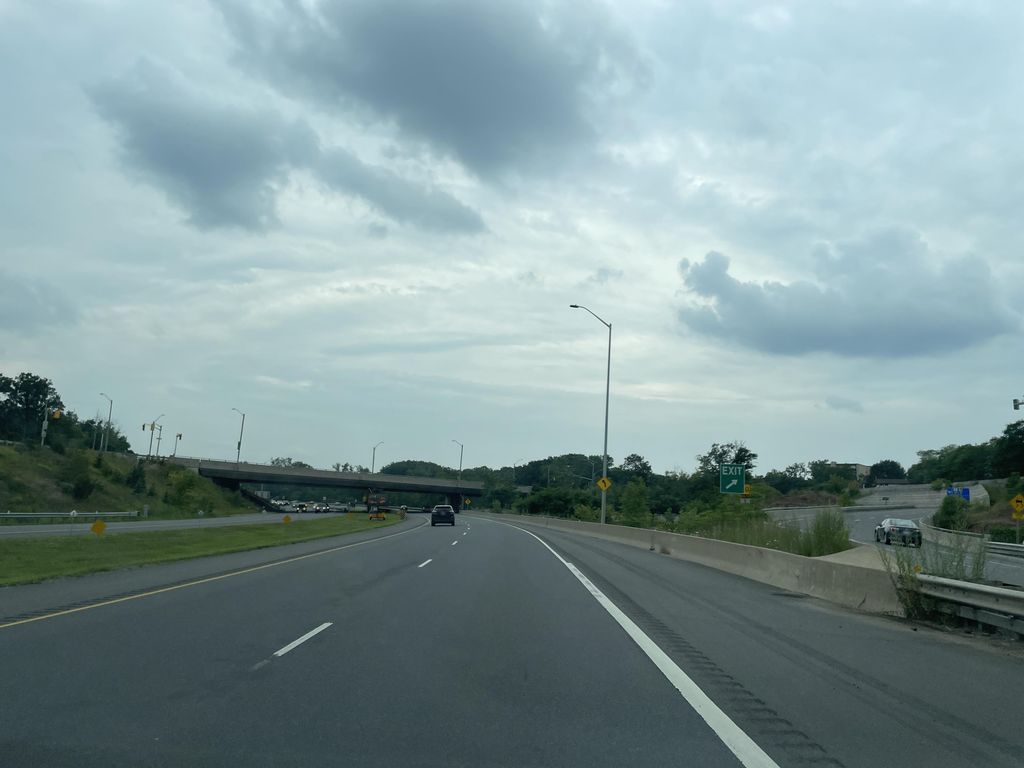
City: hamilton